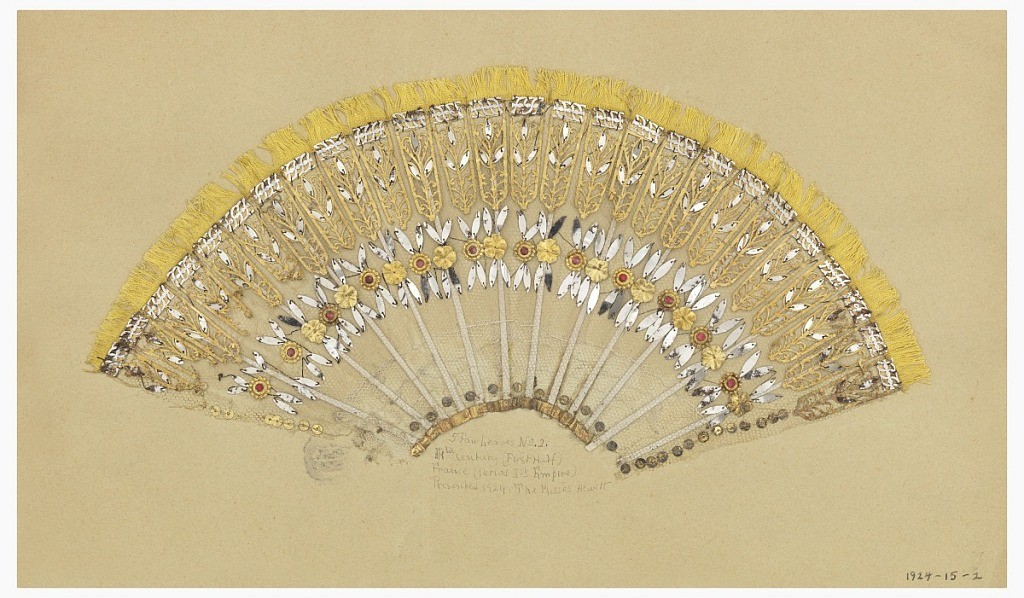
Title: Fan leaf
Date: early 19th century
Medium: Silk net embroidered with spangles, pressed metal, paste jewels, metal foil, silk fringe
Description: Unmounted pleated fan leaf, silk net with spangles, pressed metal, paste jewels and metal foil in stylized floral design. Yellow silk fringe along upper edge.